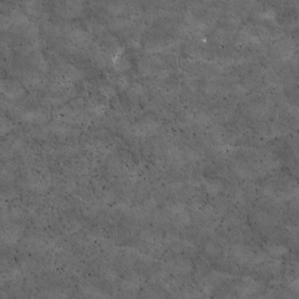
Label: non_frost